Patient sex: M
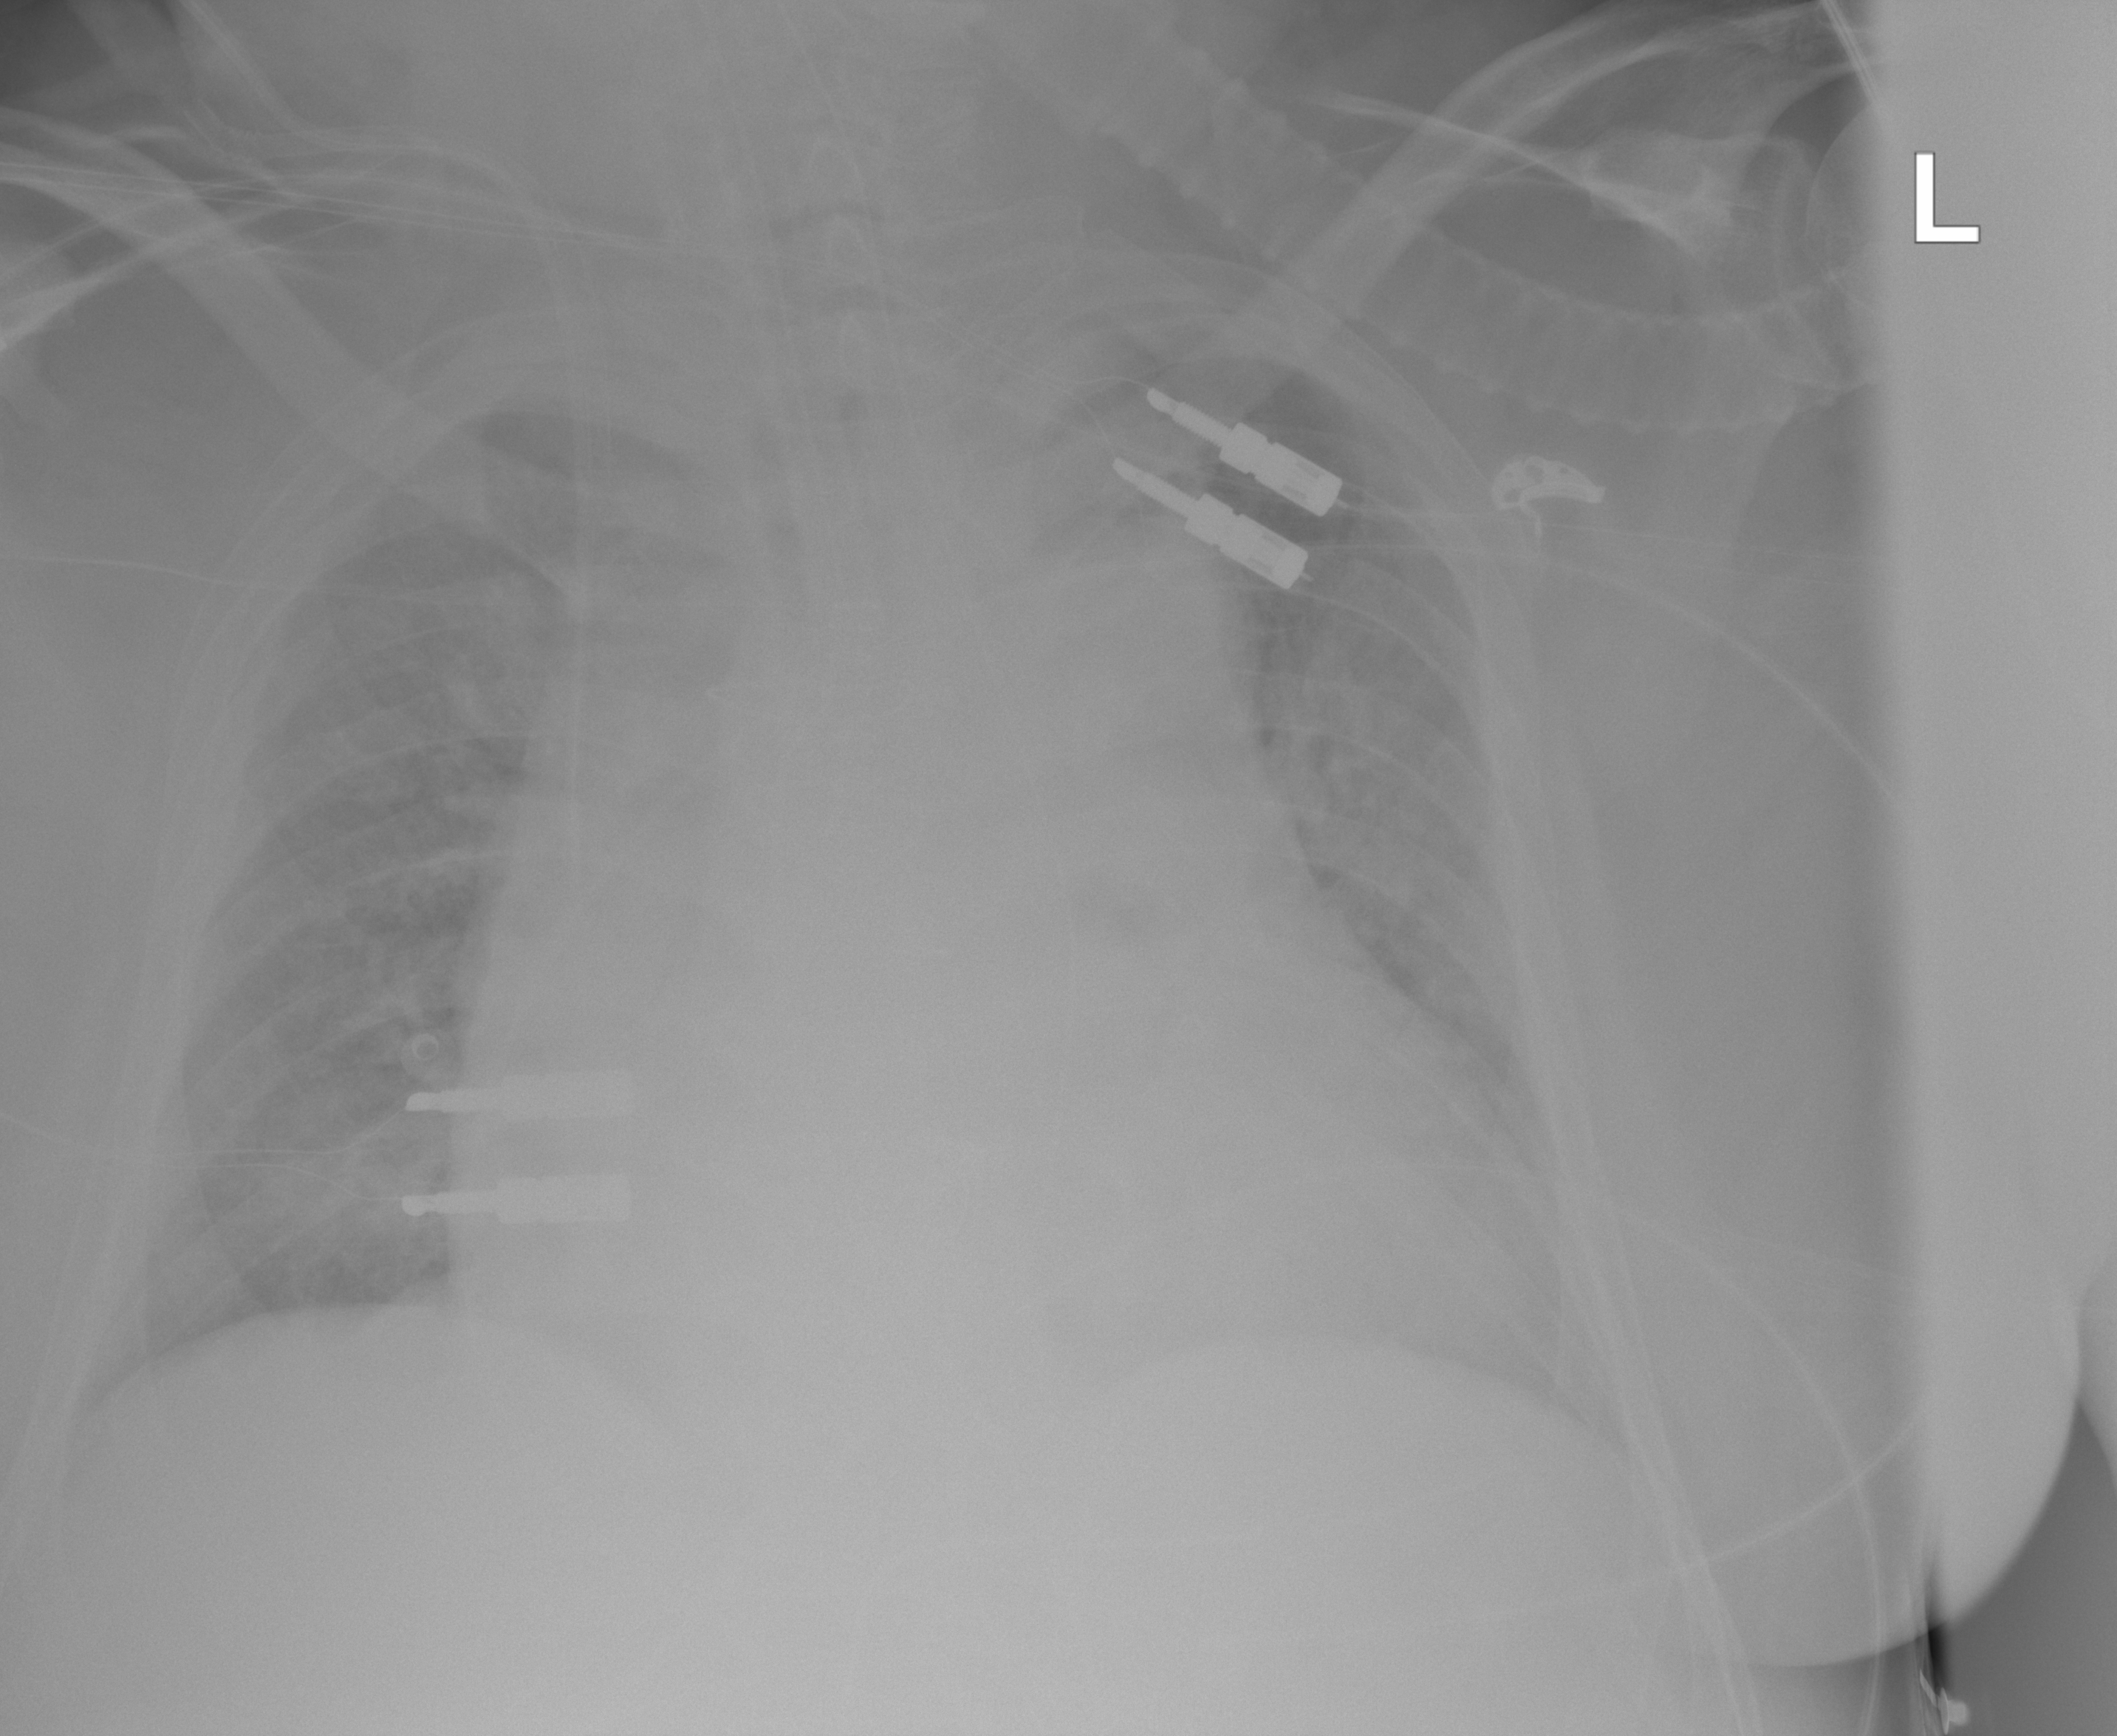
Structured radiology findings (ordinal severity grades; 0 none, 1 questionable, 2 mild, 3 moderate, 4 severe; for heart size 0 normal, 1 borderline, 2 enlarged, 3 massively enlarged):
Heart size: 3
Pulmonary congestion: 2
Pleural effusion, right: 0
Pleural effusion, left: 0
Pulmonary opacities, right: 0
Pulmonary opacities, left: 0
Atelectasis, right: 0
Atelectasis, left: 0